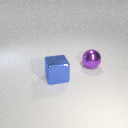
large purple metal sphere to the right of large blue metal cube